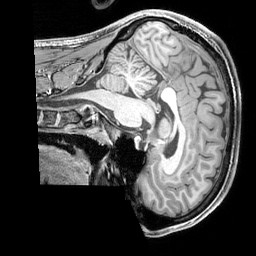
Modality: T1w
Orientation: sagittal
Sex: male
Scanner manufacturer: siemens
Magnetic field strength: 3 T
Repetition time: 2.3 s
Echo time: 0.00226 s